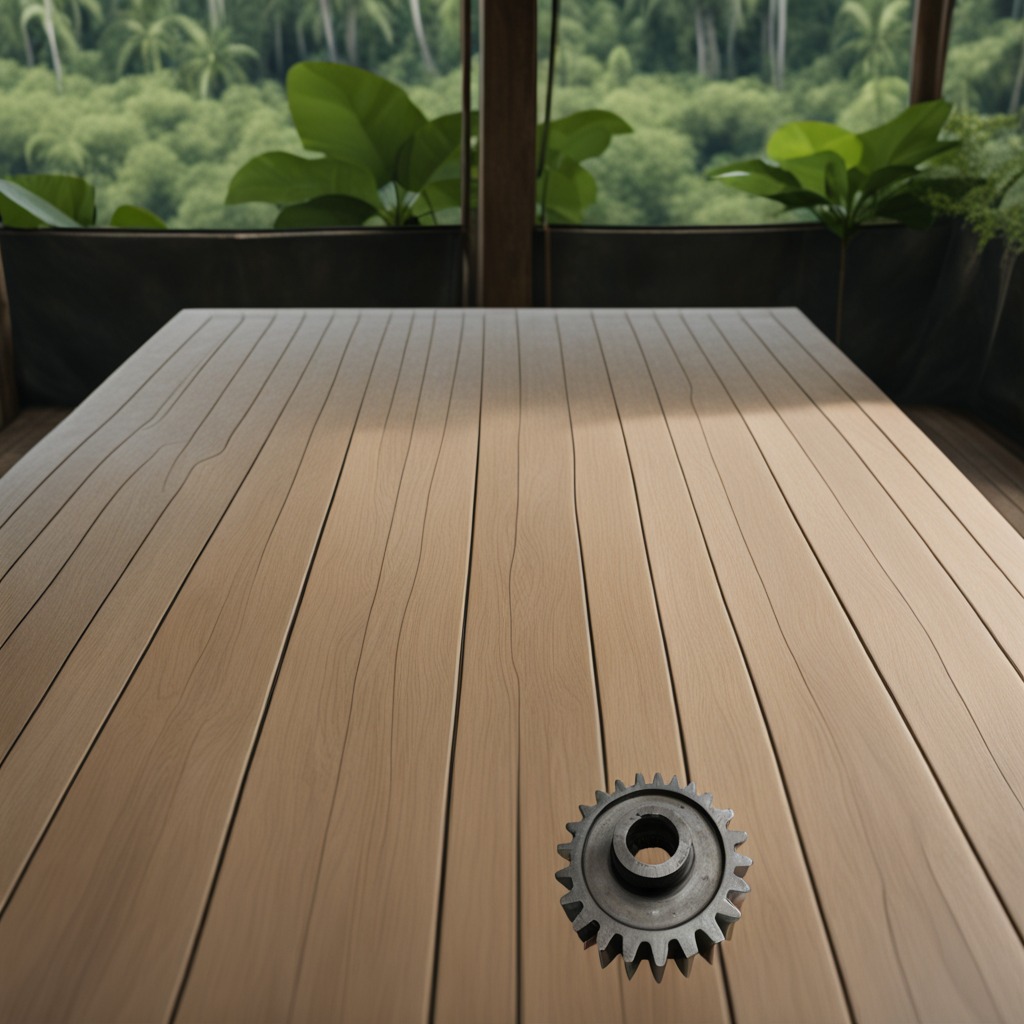
A steel gear with teeth is lying on a clean wooden table inside a jungle field workshop tent.